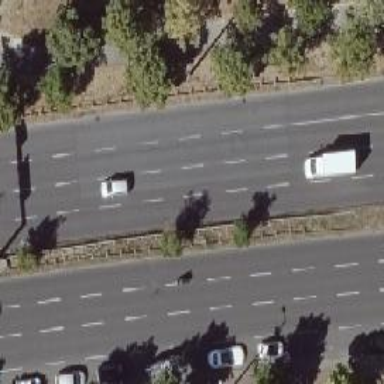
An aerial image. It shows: Primary highway with asphalt surface and lane markings. There are no sidewalks present.